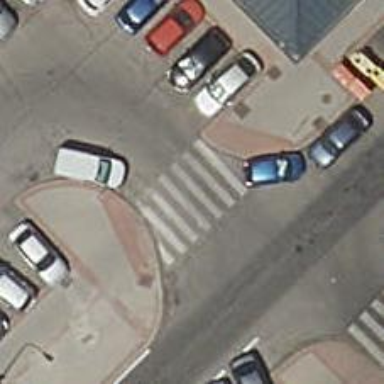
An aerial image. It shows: Asphalt footway with zebra crossing.